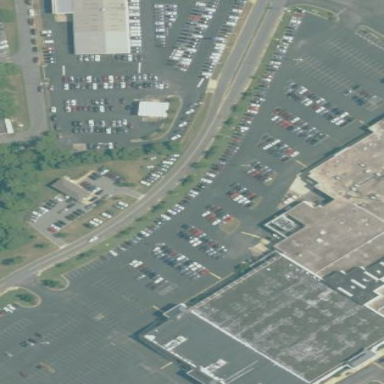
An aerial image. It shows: Parking area.